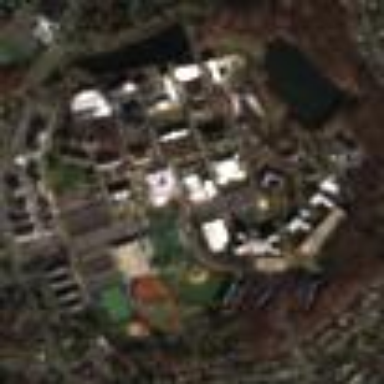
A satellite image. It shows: University.